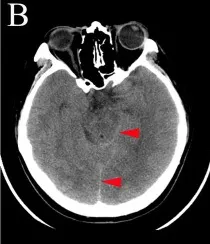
Lateral view. Obtained 7 days after symptom onset showing aneurysm at the P1-P2 segment of the left PCA before (red arrowhead on C.
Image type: radiology (ct)